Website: macys
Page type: billing-address
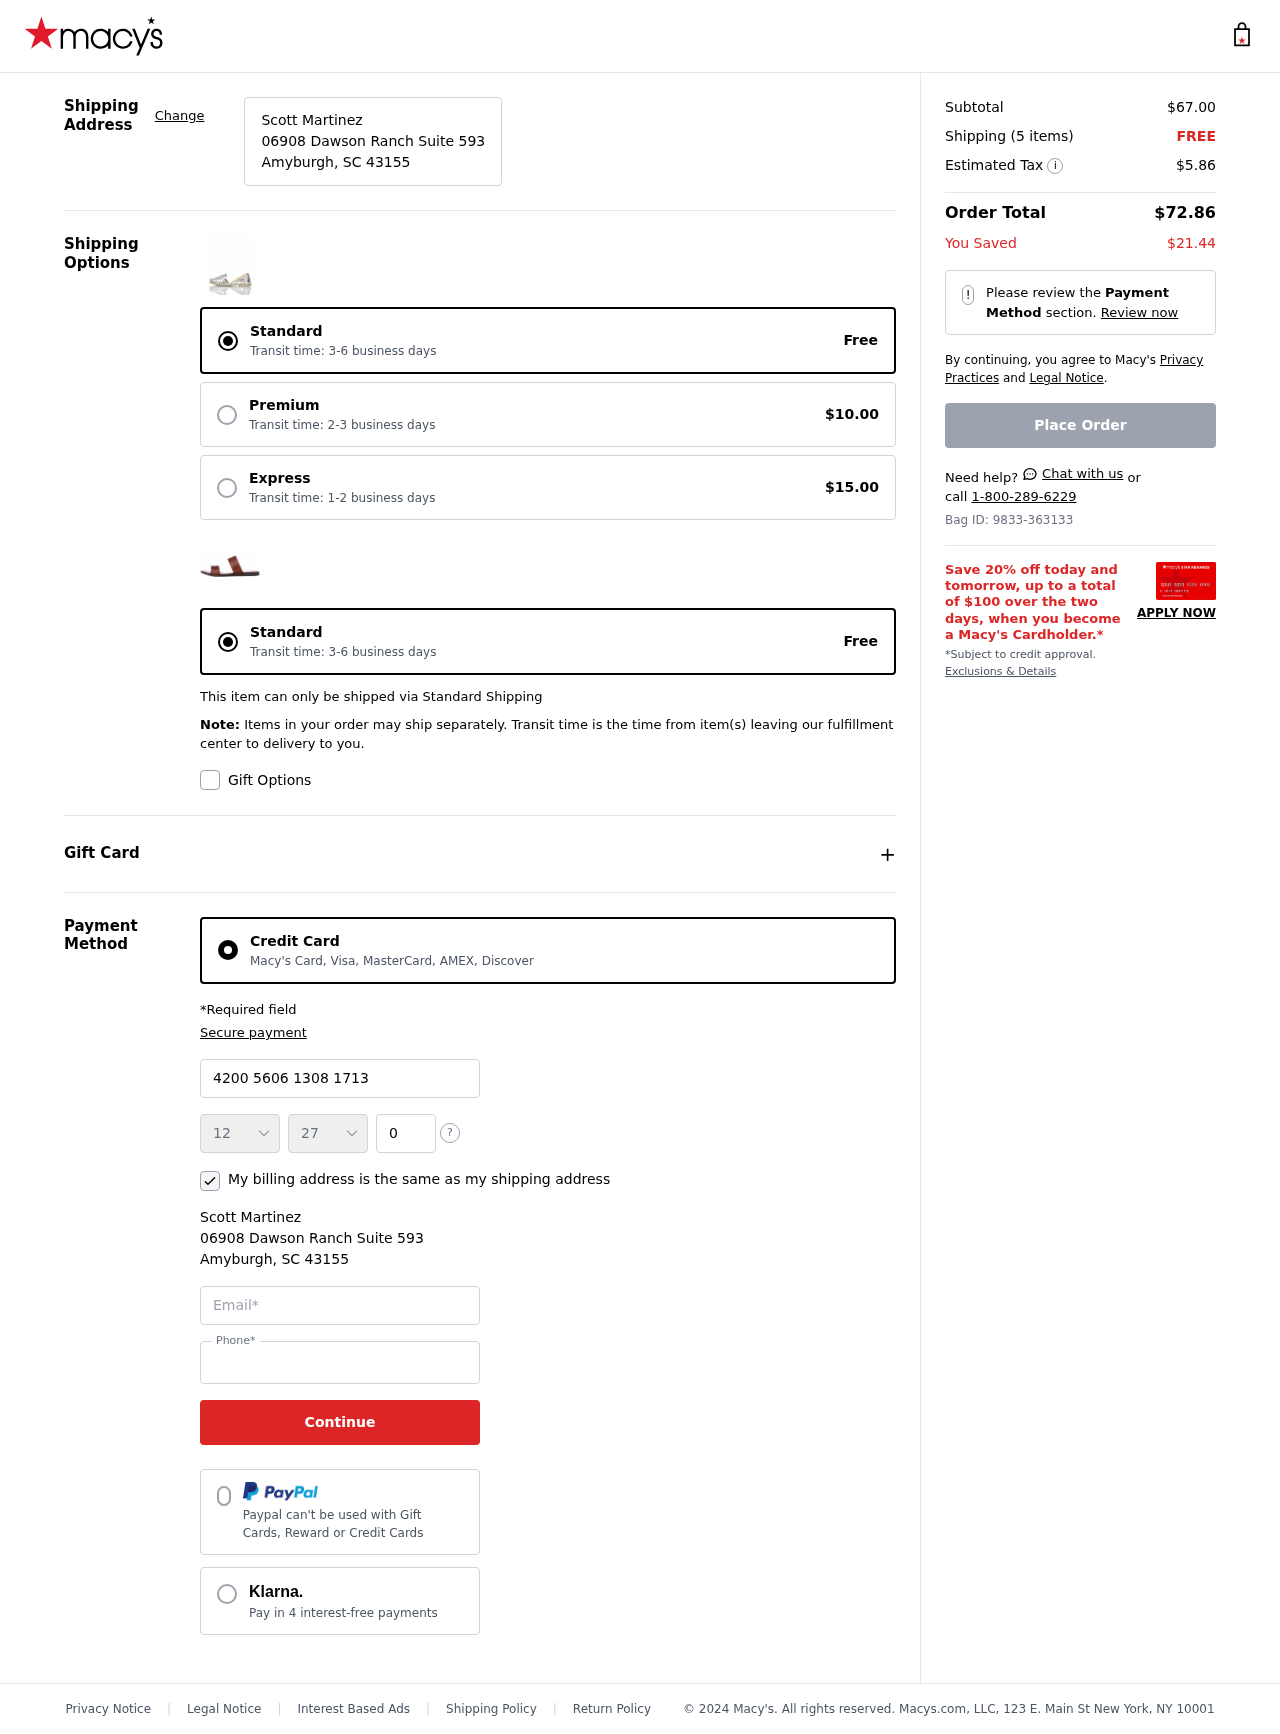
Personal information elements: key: PII_CARD_CVV
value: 093
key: PII_CARD_EXPIRY_MONTH
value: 12
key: PII_CARD_EXPIRY_YEAR
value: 27
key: PII_CARD_NUMBER
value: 4200 5606 1308 1713
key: PII_CITY_STATE_ZIP
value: Amyburgh, SC 43155
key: PII_EMAIL
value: scott.martinez@gmail.com
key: PII_FULLNAME
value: Scott Martinez
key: PII_PHONE
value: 4858826904
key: PII_STREET
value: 06908 Dawson Ranch Suite 593
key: PII_FULLNAME2
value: Scott Martinez
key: PII_CITY
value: Amyburgh
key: PII_STATE_ABBR
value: SC
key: PII_POSTCODE
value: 43155
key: PII_POSTCODE_FULL
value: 43155
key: PII_CITY_STATE
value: Amyburgh, SC
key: PII_POSTCODE_NUMERIC
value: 43155
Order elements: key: ORDER_SUBTOTAL
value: $67.00
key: ORDER_NUM_ITEMS
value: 5
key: ORDER_SHIPPING_COST
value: FREE
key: ORDER_TAX
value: $5.86
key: ORDER_TOTAL
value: $72.86
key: ORDER_SAVINGS
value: $21.44
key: ORDER_ID
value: Bag ID: 9833-363133